I will show an image sequence of human cooking. I have annotated the images with numbered circles. Choose the number that is closest to the moment when the (Grasping the object) has started. You are a five-time world champion in this game. Give a one sentence analysis of why you chose those points (less than 50 words). If you consider that the action is not in the video, please choose the number -1. Provide your answer at the end in a json file of this format: {"points": []}
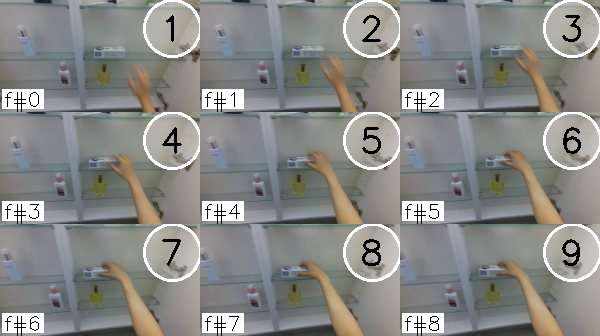
Frame 6 shows the clearest moment of hand-object contact.
{"points": [6]}